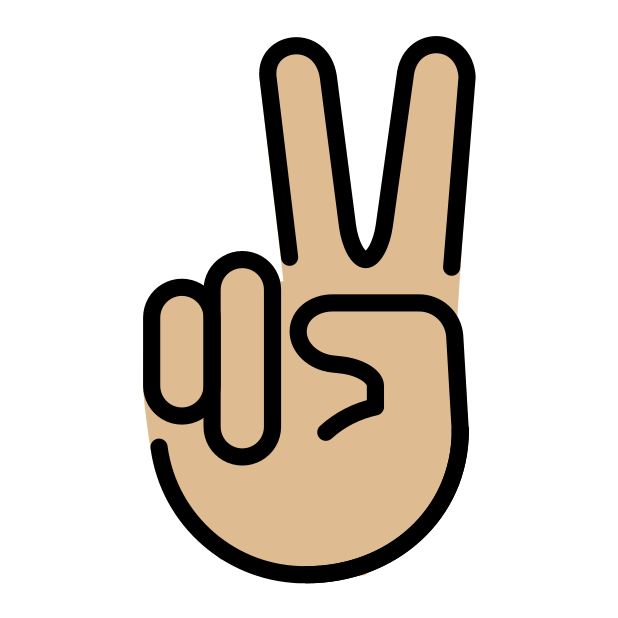
victory hand: medium-light skin tone